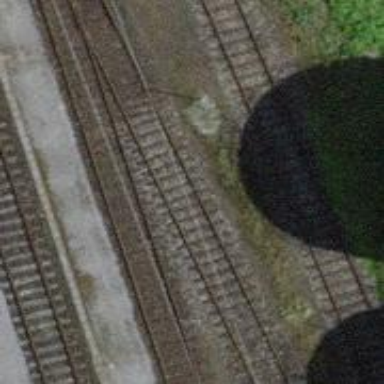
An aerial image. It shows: Railway spur service.